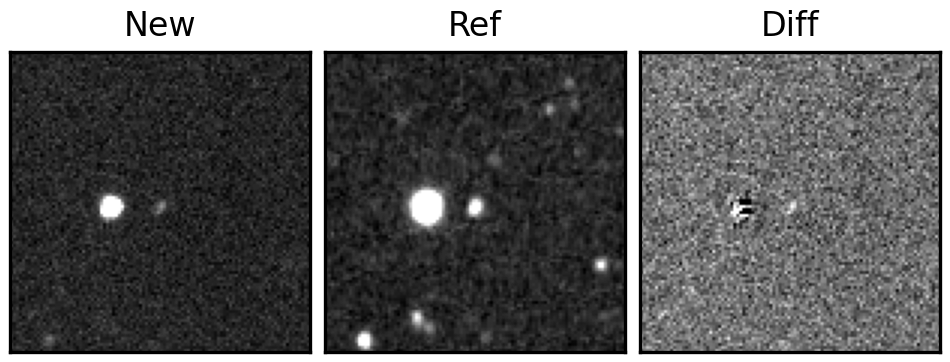
Label: real